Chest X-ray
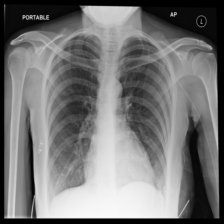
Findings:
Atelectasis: negative
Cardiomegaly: positive
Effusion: positive
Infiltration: negative
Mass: negative
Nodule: negative
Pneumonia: negative
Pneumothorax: negative
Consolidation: negative
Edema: negative
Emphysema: negative
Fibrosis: negative
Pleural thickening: negative
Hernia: negative